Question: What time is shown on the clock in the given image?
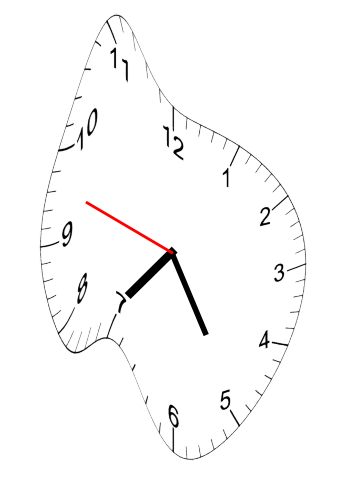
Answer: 07:24:48